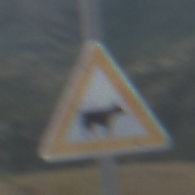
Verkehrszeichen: ViehtriebLinks
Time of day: Midday
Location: Outdoor (Nature)
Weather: PartlyCloudy
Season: NotSpecified
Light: Natural